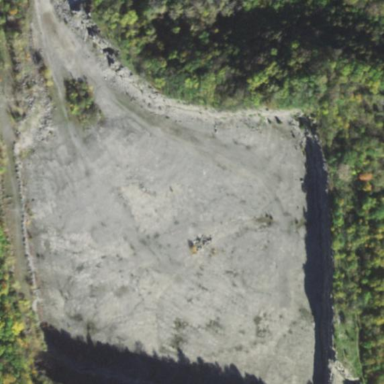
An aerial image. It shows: Quarry area.